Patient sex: M
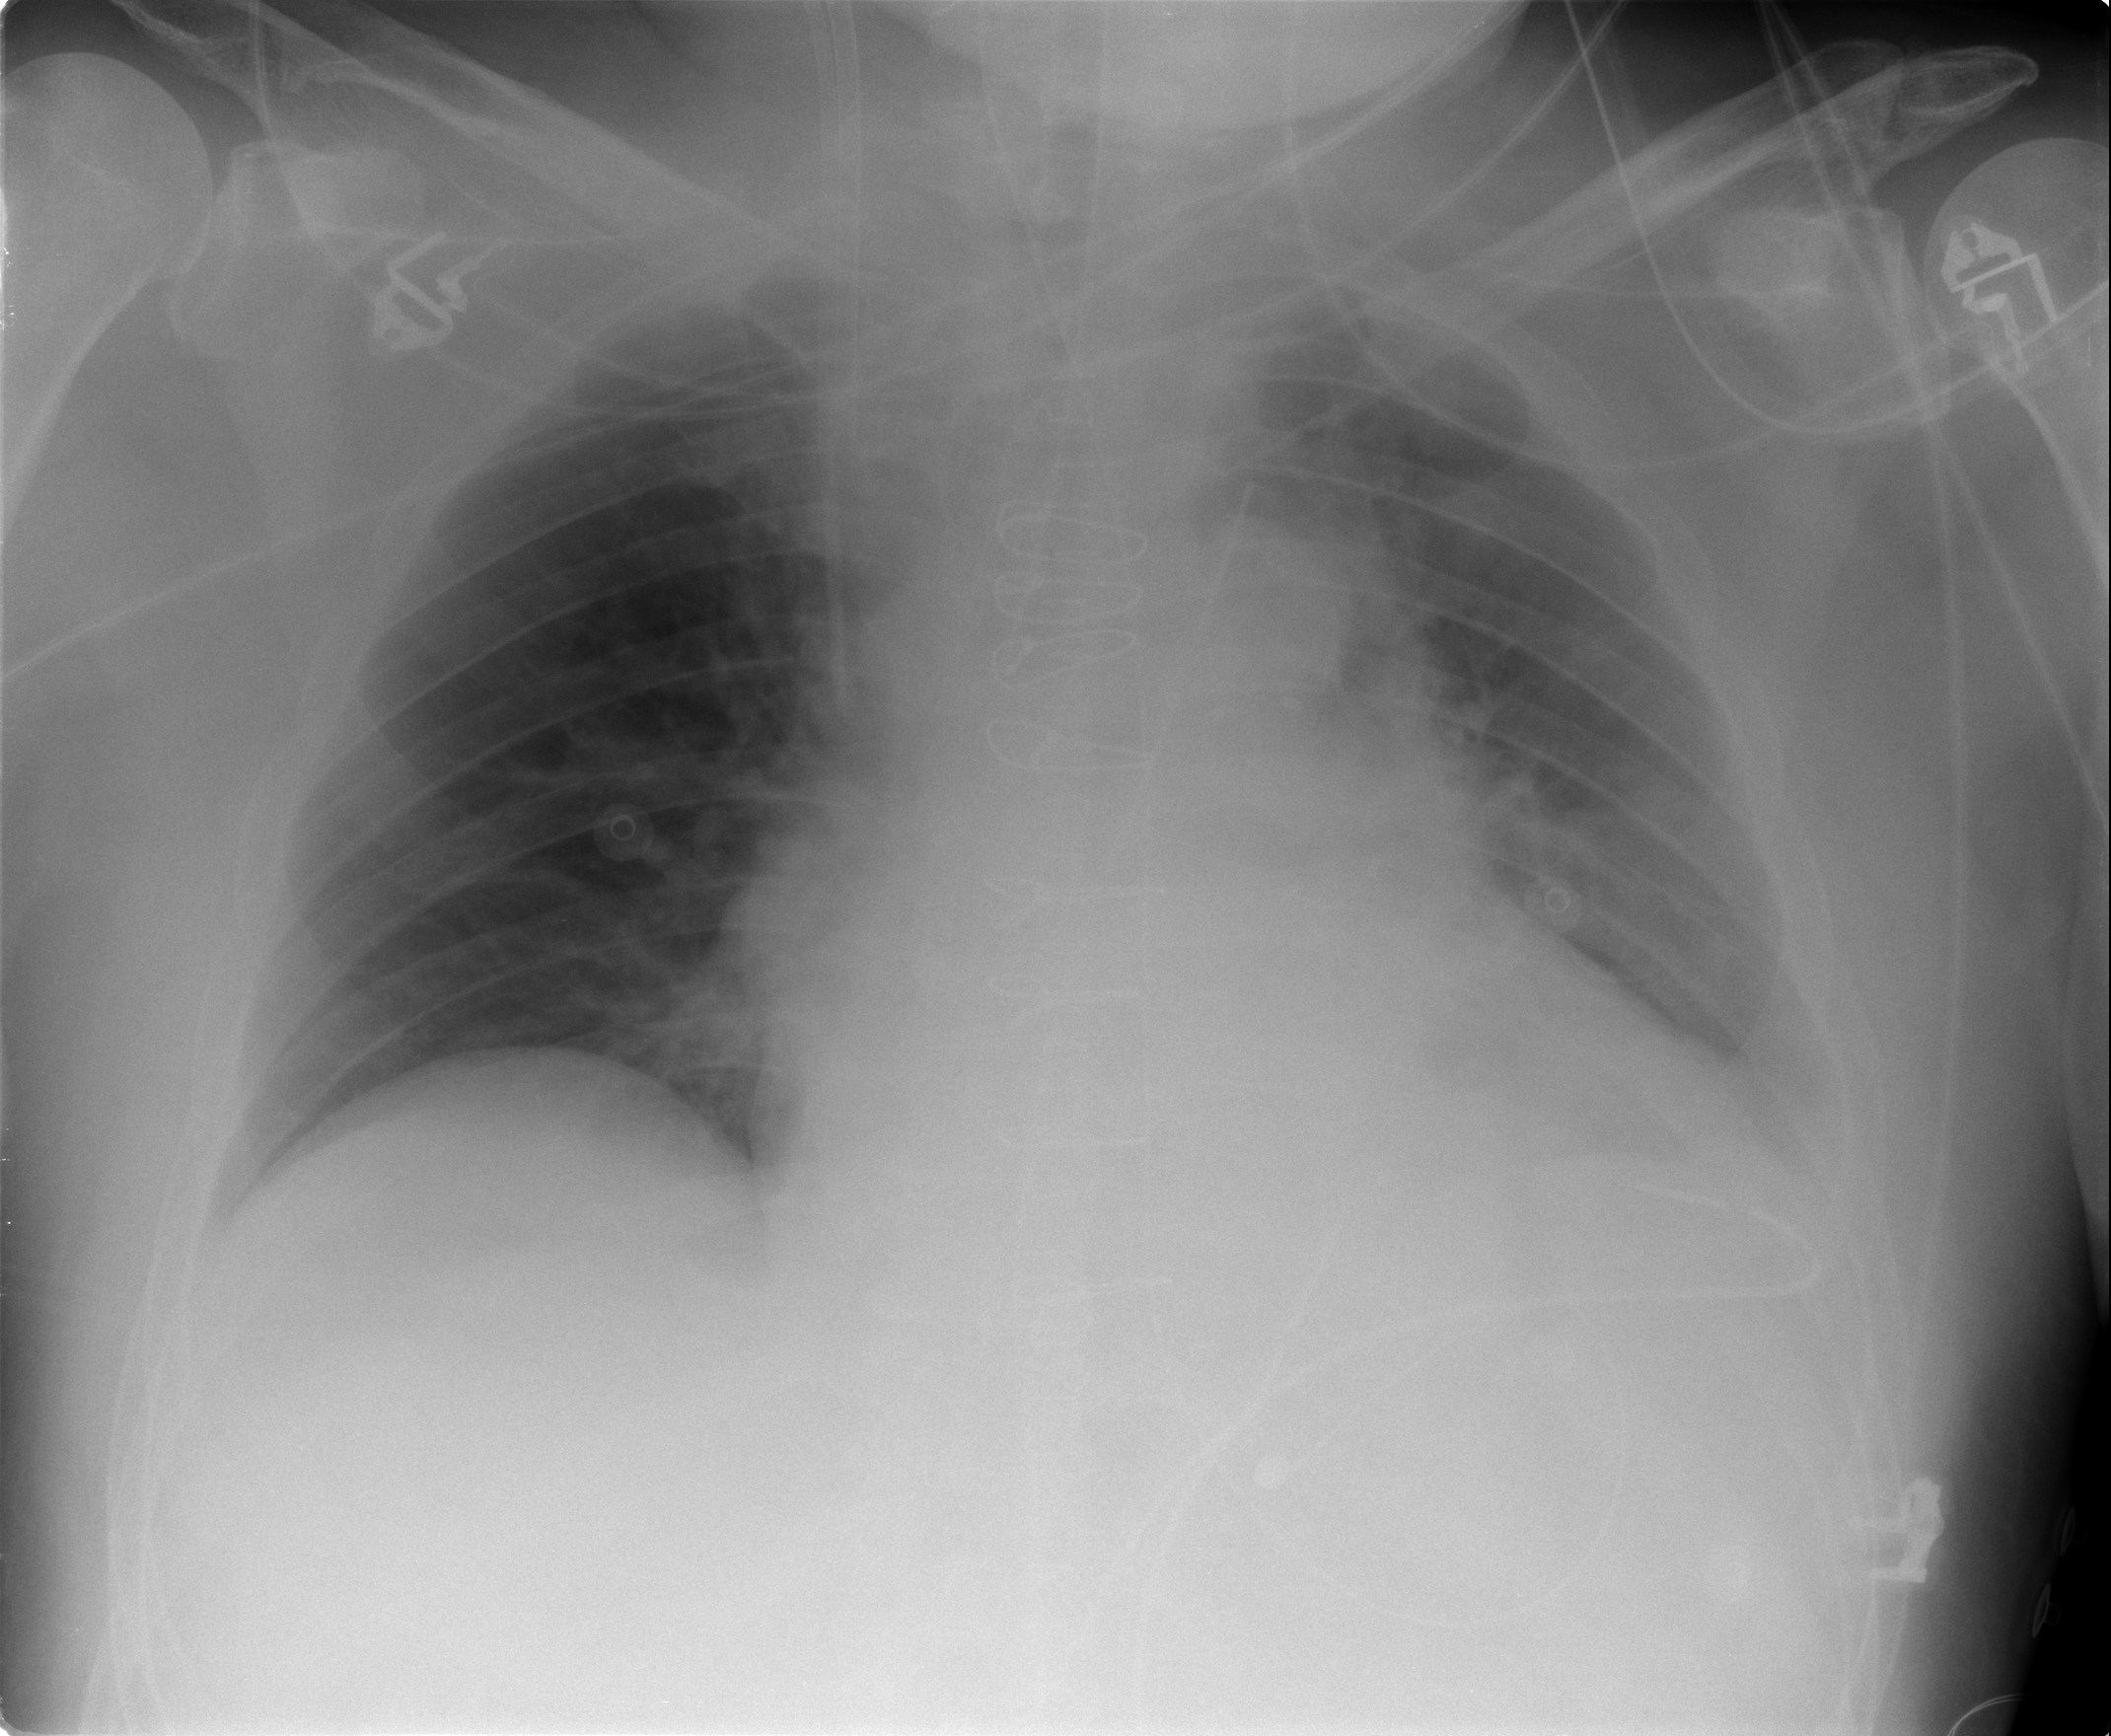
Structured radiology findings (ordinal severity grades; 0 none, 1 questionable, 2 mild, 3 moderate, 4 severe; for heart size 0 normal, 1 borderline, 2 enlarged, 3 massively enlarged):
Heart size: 0
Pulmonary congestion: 1
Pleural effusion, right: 0
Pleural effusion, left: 0
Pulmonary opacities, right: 0
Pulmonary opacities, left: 0
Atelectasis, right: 0
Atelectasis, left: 0